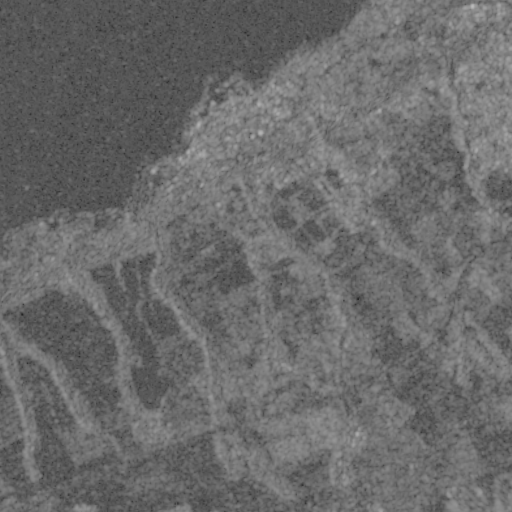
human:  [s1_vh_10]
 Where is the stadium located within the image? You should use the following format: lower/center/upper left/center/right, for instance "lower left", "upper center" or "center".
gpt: The stadium is located in the center left of the image.
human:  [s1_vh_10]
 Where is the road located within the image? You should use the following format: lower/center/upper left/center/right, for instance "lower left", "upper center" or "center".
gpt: There is no road in the image.

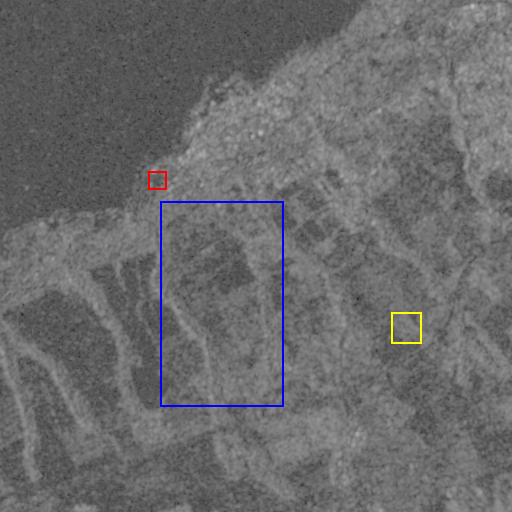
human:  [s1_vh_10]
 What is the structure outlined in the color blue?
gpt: The structure outlined in blue is a crop field.
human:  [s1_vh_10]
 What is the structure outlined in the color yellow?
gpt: The structure outlined in yellow is a park.
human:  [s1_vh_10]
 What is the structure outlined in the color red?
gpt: The structure outlined in red is a stadium.
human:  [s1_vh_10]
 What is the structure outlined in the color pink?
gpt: There is no pink outline.